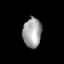
Tissue: skin
Cell type: Epithelial cells
Senescence score: 0.7453
Nuclear area (px): 534
Mean DAPI intensity: 163.689